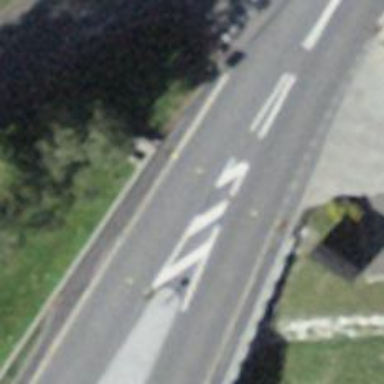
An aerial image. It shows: Lift gate barrier.